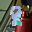
Label: 8